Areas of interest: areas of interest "Guangfo New World·Shangcheng"
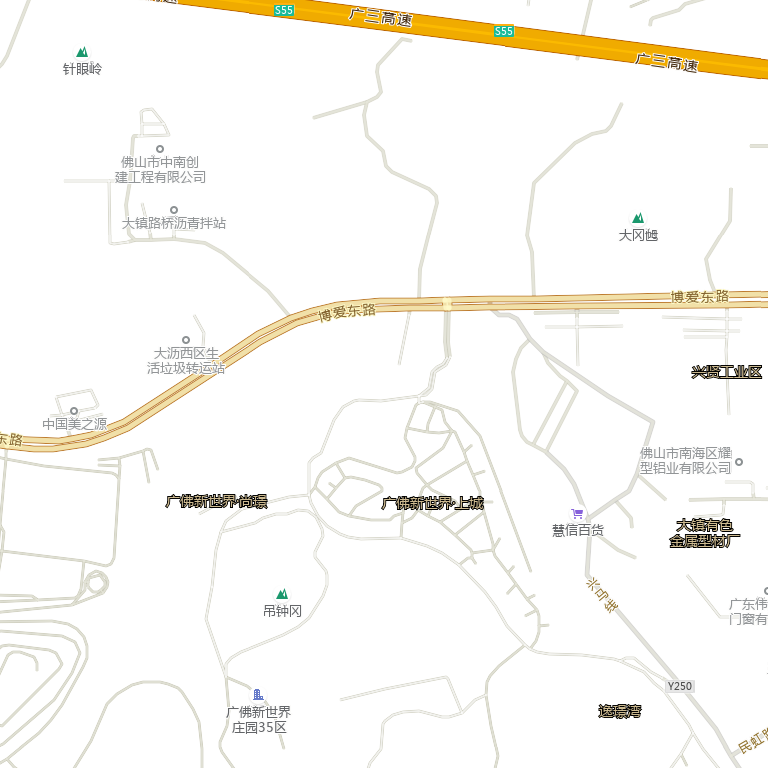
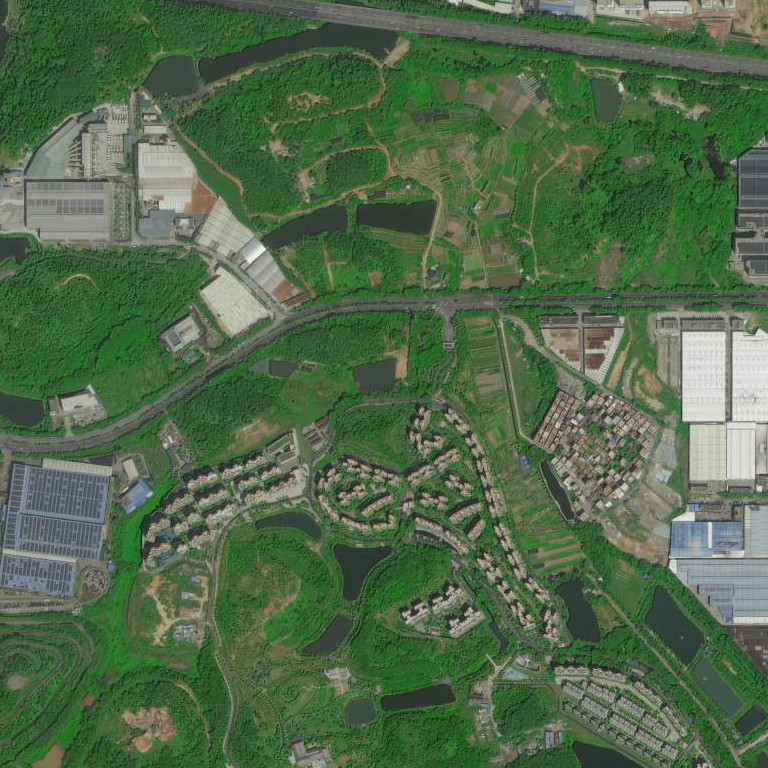